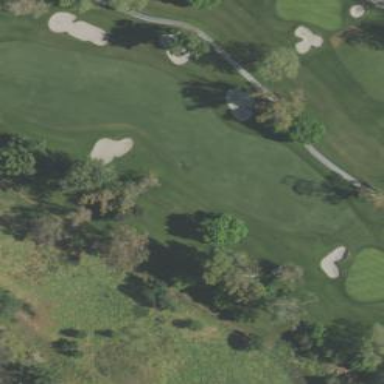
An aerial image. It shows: Scenic golf fairway.